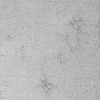
Atmospheric dust classification: not_dusty